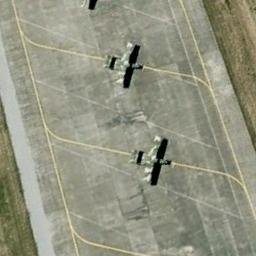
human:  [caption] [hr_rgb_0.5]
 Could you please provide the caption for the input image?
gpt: Two camouflage planes were parked on the runway .

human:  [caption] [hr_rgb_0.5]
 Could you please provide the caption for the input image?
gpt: Two airplanes are parked on the runway .

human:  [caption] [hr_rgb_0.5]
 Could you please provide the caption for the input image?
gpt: A camouflage plane parked on the runway and the yellow lines of the S-type under them .

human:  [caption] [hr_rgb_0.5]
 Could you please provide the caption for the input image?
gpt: Two green and white planes parked on yellow landmarks .

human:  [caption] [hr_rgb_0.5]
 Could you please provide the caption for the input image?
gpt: Two airplane is on the marked ground next to the grass .